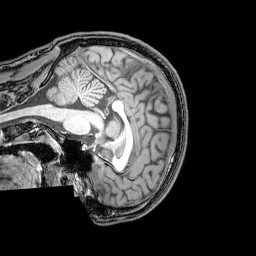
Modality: T1w
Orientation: sagittal
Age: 22
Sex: male
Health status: healthy
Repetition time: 0.081 s
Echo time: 0.037 s